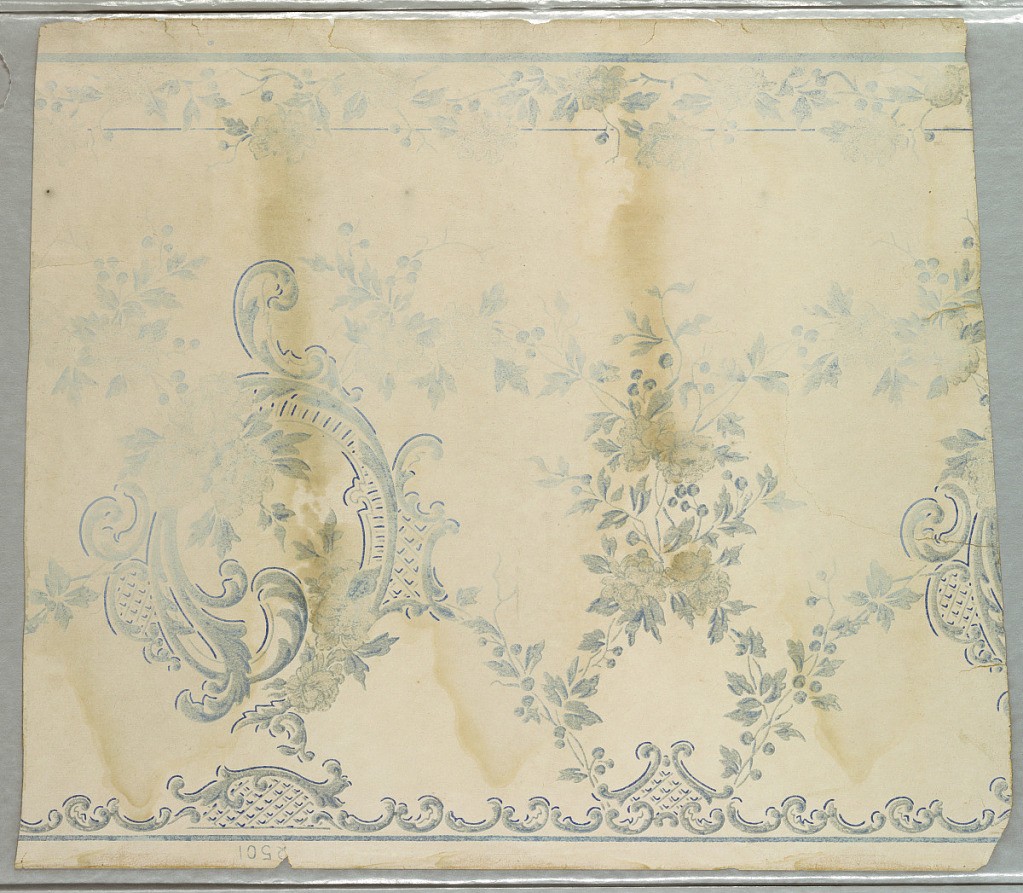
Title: Frieze
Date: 1890–1900
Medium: Machine-printed, mica powder
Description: Rococo scrolls alternate with festooned sprays of roses. At top of frieze is a small band of scrolls. At the bottom is another band of roses. Portions of design are in ice-blue powdered mica. The field is old ivory. Printed in blue on ivory.